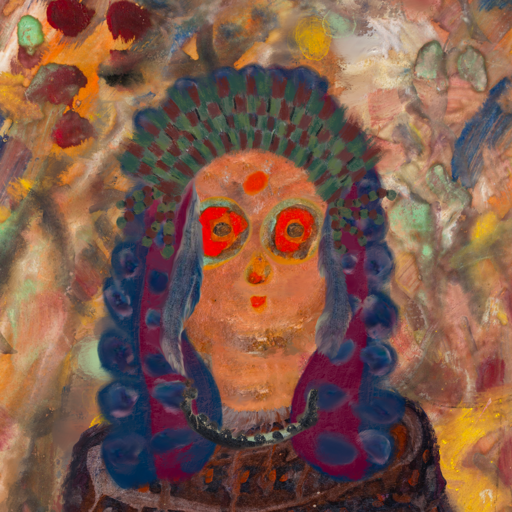
Background: Mother_And_Son_Mother, Head And Neck Front: Boggyland, Face Front: Sisters, Bust: Hypocrite, Hair Front: Hill_Girl, Head Accessory: After_Raid_Crown, Second Necklace: Blank, Necklace: Childish, Baby: Blank